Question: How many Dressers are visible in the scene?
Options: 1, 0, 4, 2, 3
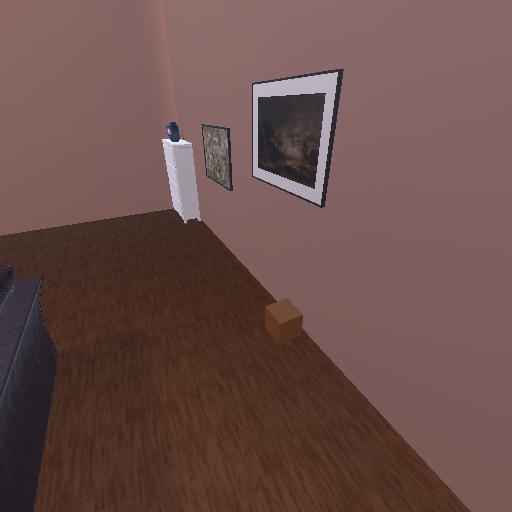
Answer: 1